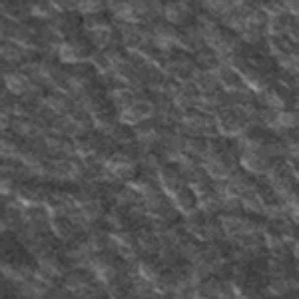
Label: frost